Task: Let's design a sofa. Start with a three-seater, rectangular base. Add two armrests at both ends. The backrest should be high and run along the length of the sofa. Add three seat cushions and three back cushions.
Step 436:
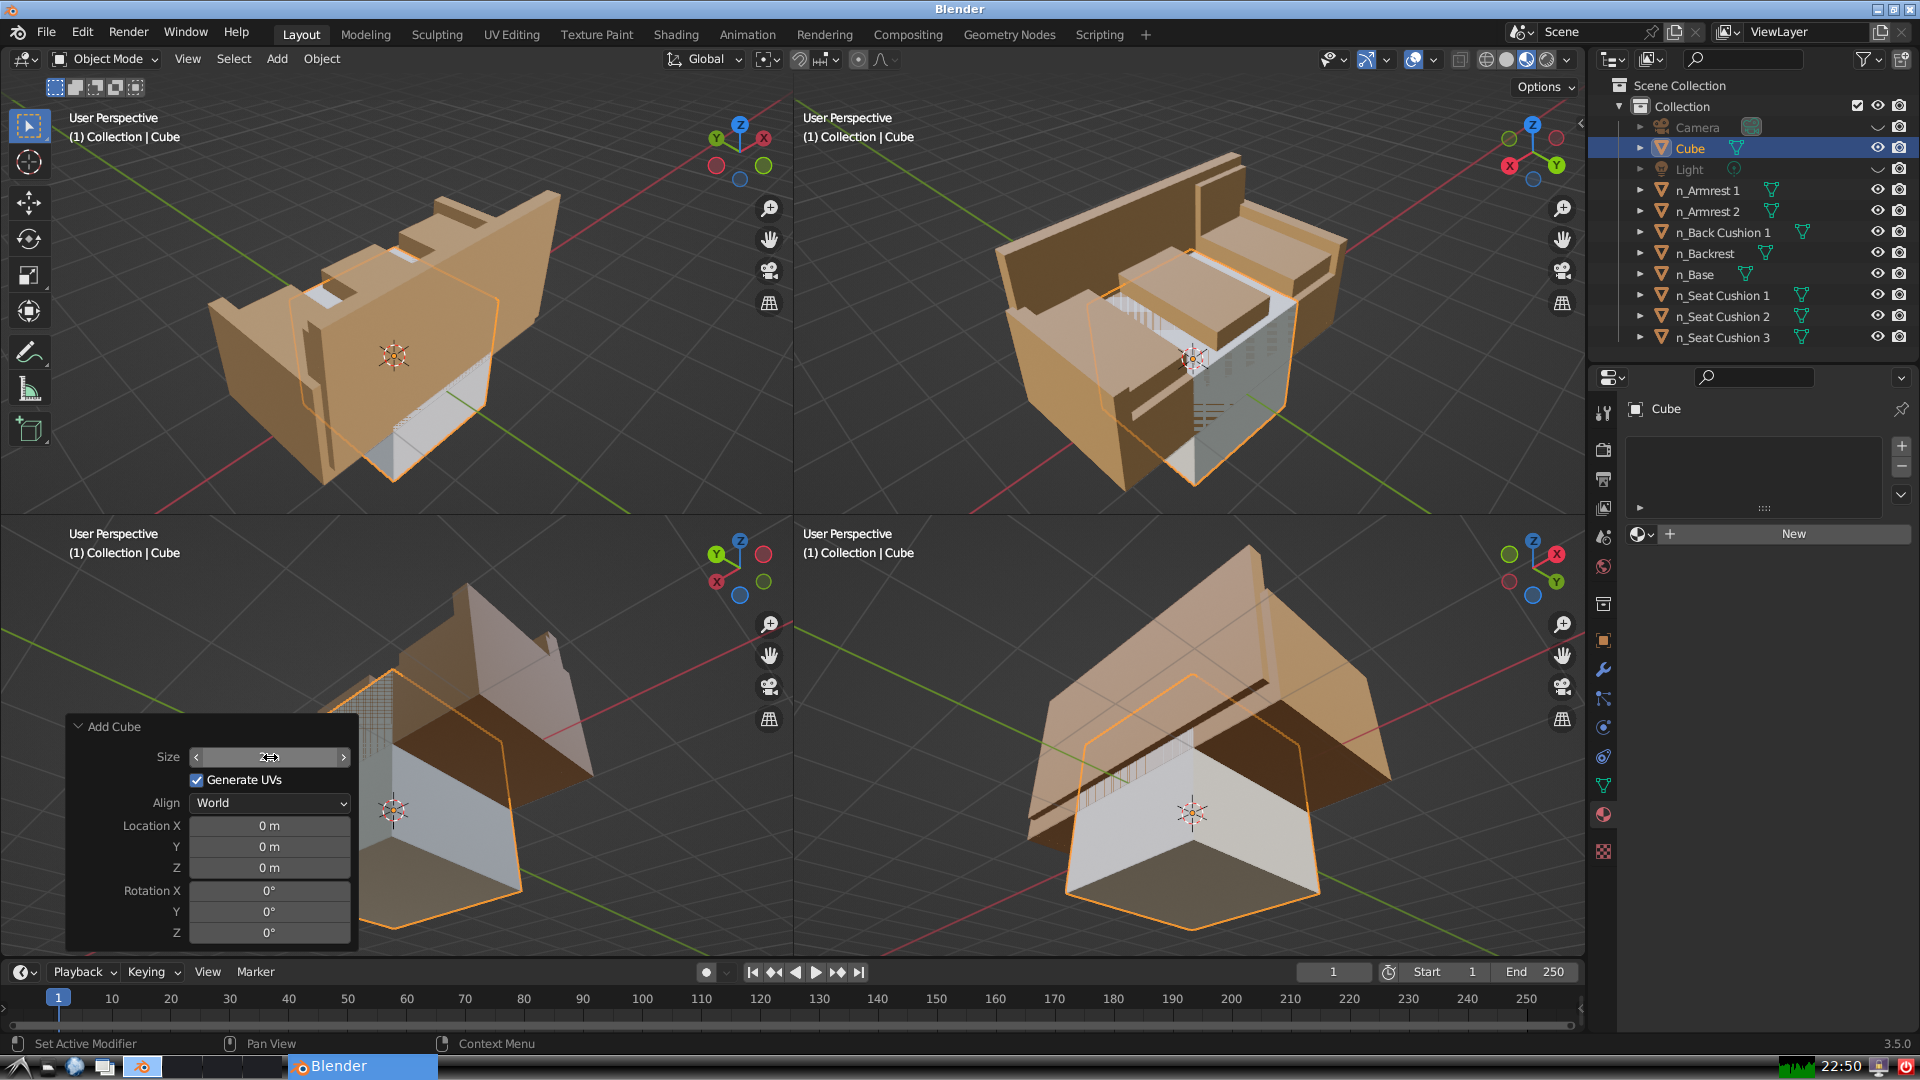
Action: click: no